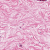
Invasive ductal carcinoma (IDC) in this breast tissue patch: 0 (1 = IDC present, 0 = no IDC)